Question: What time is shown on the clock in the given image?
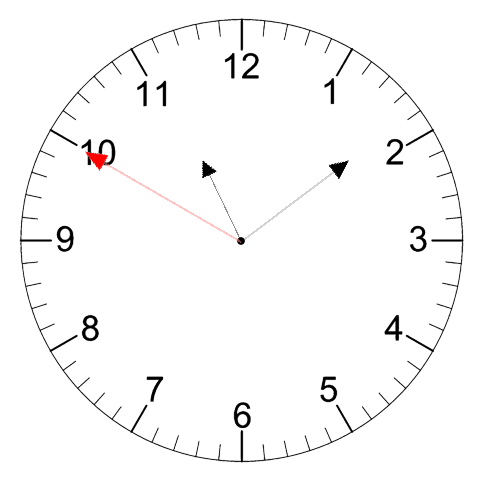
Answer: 11:08:50